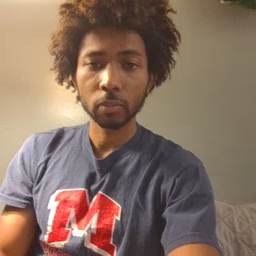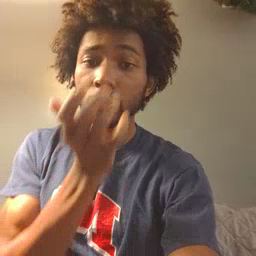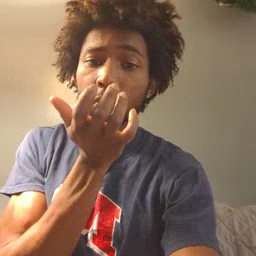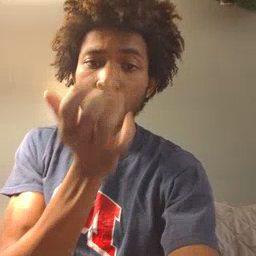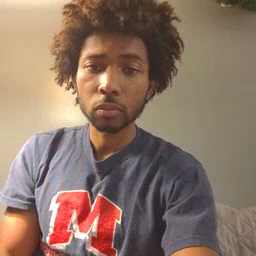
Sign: grass